Field crop: maize
Growth stage: 2
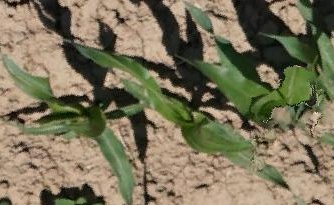
Species: maize